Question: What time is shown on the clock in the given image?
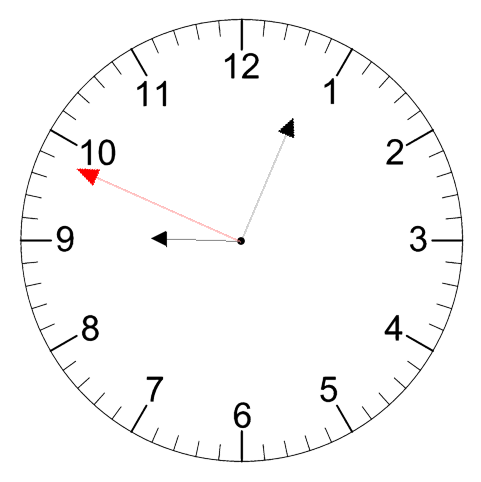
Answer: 09:03:49